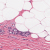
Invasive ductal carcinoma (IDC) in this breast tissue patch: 0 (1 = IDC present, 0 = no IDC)